Question: My Code :
'''
%gui qt
from PyQt5.QtWidgets import QFileDialog
def gui_fname(dir=None):
"""Select a file via a dialog and return the file name."""
if dir is None: dir ='./'
fname = QFileDialog.getOpenFileName(None, "Select data file...",
dir, filter="All files (*);; SM Files (*.sm)")
return fname[0]
from IPython.display import display
button = widgets.Button(description="Open The File !!")
button.style.button_color = 'yellow'
display(button)
def on_button_clicked(b):
print("Button clicked.")
f=gui_fname()
#import fileplot
#fileplot.load_file(f)
button.on_click(on_button_clicked)
#b1 = Button(description='Open File !!')
#b1.style.button_color = 'yellow'
#b1.on_click(on_button_clicked)
#b1
'''
Problem :
It works fine in local pc
python version 2.7
os Linux
But when i try to implement it remotely in Azure Jupyter Notebook It's kernel dies every time i run the code and i am not able to get the results .
Is there any other way by which i can implement a file dialog box with html5 widgets in ipython widgets ??
What i need
I need the user to Choose the file that is in His/Her pc which is locally aviable.1

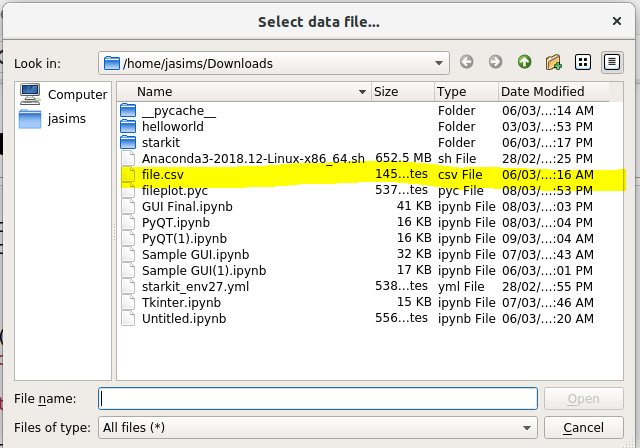
Answer: Actually, you can not use any native GUI API on Azure Jupyter Notebook, due to Azure Jupyter Notebook runs on a remote Linux server without any GUI support and it's a web application for remote accessing.
So if you want to show a file dialog box for client user, HTML File dialog is the only option for you. The simple solution is using the 'display' & 'HTML' class of 'IPython' module to show a 'Choose File' button, please see the code & result as below.
'''
from IPython.display import display, HTML
display(HTML("""
<input type="file" name="myfile">
"""))
'''
The result is:
<URL>
For more complex cases, you can refer to these blogs <URL>."